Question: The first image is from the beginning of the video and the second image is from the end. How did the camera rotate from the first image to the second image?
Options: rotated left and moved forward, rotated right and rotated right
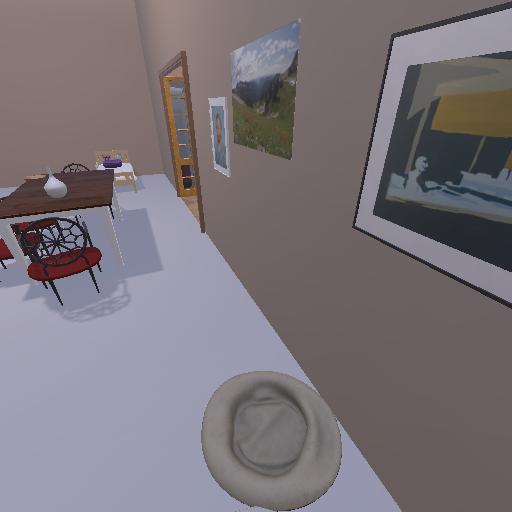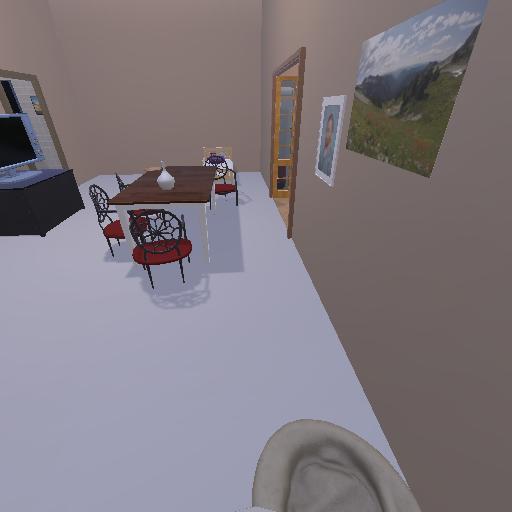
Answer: rotated left and moved forward